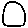
Label: circle